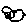
Label: bird